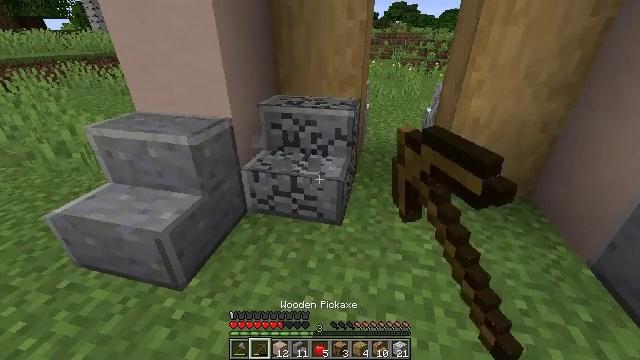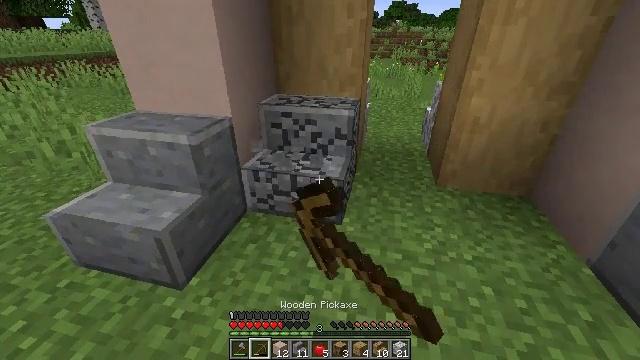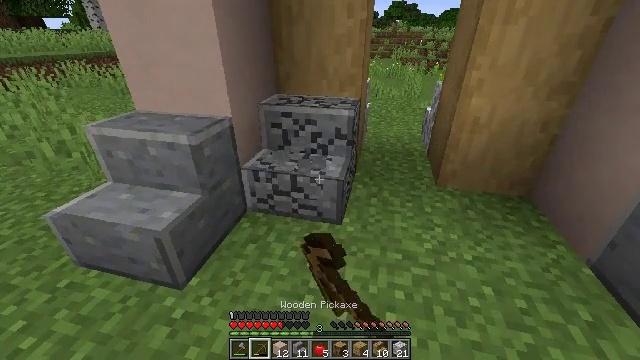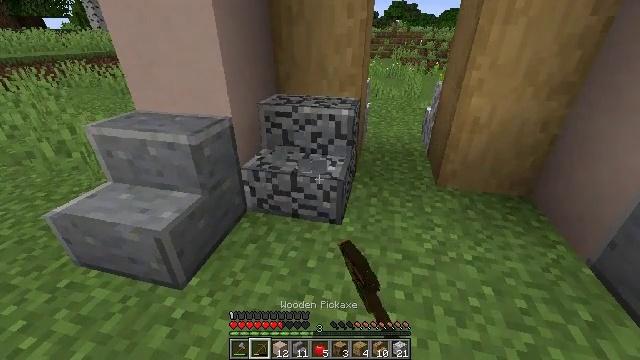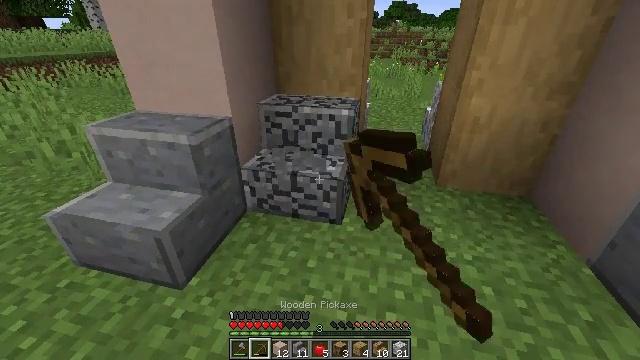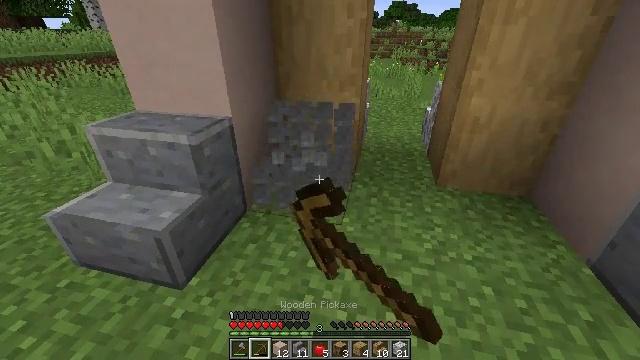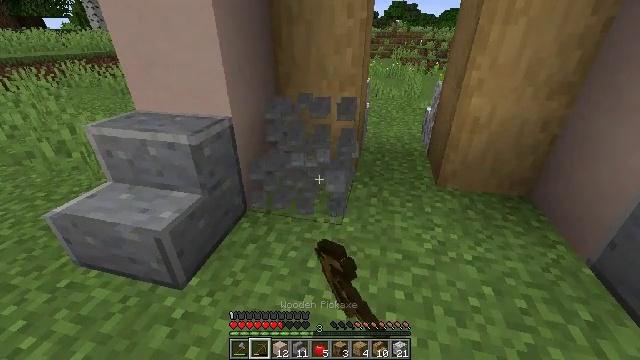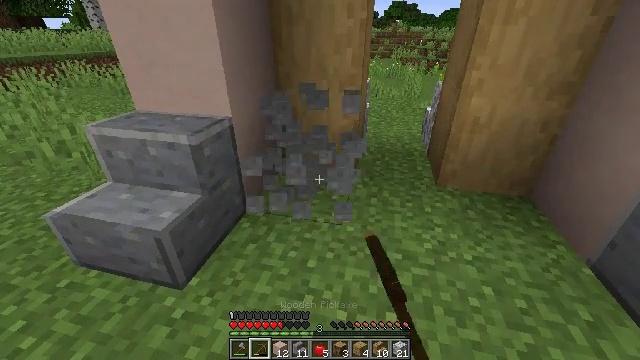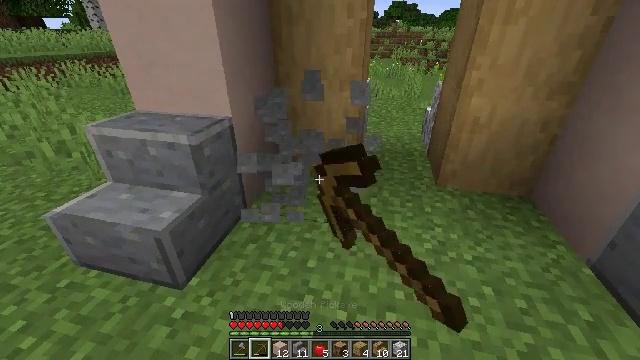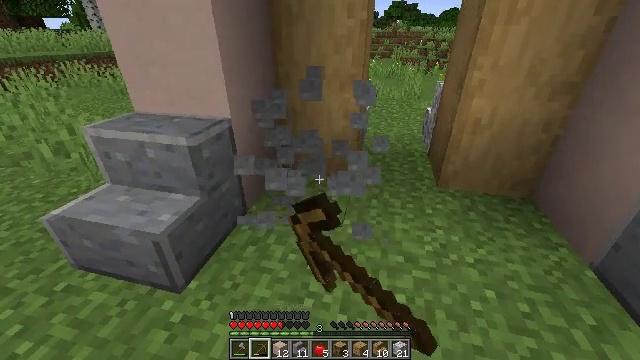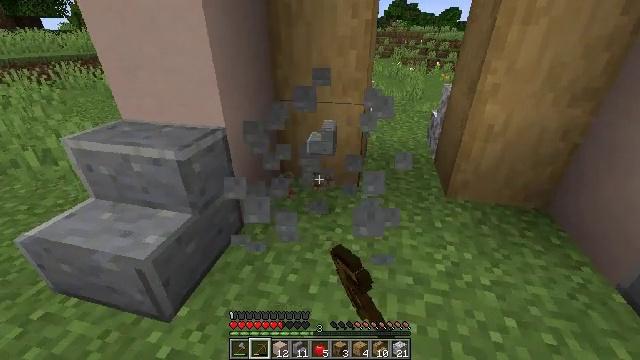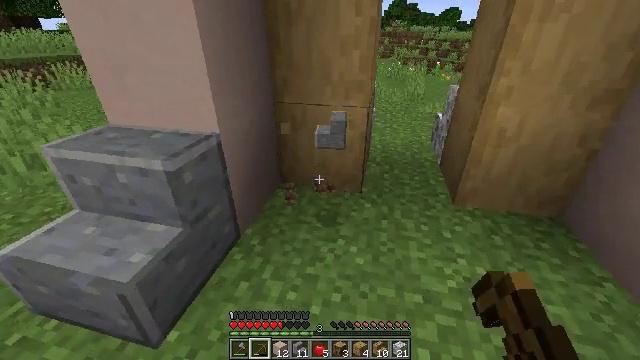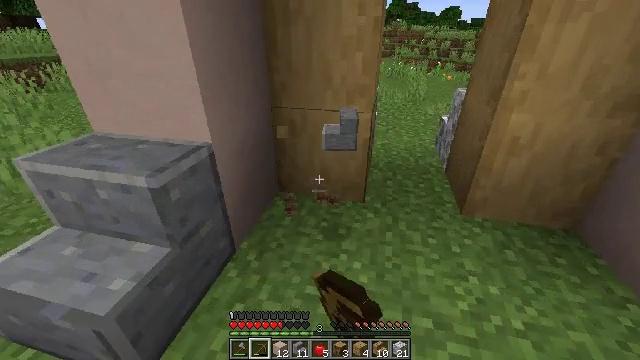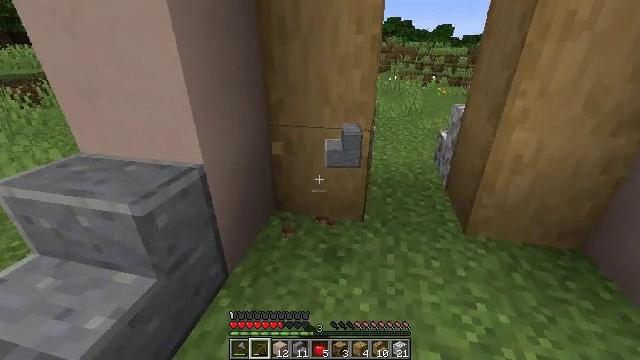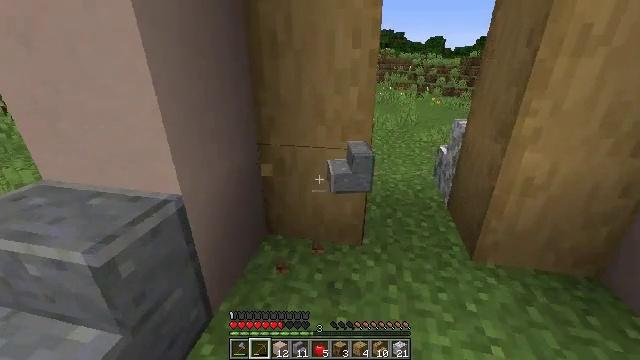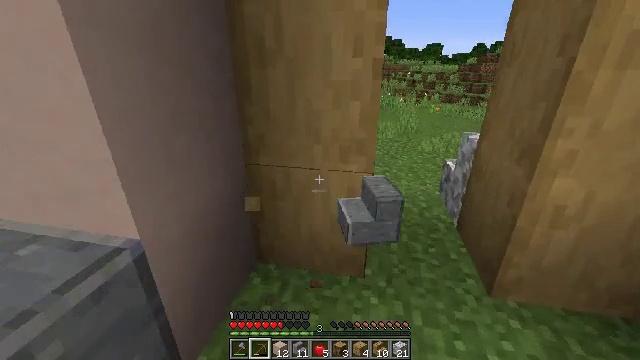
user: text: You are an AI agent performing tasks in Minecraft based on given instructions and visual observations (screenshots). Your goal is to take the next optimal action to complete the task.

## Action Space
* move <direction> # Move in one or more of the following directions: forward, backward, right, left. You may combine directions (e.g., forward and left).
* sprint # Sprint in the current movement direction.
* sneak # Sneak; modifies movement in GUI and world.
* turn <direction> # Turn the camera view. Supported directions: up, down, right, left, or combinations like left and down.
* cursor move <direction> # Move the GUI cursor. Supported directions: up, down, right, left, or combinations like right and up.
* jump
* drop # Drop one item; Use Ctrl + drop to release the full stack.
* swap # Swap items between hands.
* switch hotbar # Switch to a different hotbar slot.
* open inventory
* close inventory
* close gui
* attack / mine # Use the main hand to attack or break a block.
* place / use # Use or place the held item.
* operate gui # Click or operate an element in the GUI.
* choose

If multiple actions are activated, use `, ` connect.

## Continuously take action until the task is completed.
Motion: motion action
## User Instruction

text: Gather materials by mining polished andesite stairs.
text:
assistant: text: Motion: attack / mine
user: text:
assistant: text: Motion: attack / mine
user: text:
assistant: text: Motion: attack / mine
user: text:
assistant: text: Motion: attack / mine
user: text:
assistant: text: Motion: attack / mine
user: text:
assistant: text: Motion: attack / mine
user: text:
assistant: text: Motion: attack / mine
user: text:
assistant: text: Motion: attack / mine
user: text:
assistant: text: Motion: move forward, attack / mine
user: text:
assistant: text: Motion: move forward, attack / mine
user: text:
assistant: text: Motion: move forward, attack / mine
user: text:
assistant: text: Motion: move forward
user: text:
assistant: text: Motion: move forward, turn up
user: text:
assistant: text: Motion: move forward, turn right and up
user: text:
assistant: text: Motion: move forward, turn up
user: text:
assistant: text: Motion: move forward, turn up
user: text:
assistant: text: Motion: move forward, turn up
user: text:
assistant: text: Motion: move forward, turn up
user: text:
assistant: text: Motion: move forward, turn right and up
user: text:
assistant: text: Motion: move forward, turn right and up
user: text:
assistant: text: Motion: move forward, turn left and up
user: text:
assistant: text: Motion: turn left and up
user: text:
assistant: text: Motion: move back, turn up
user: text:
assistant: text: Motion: move back, turn up
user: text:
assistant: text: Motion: move back, turn up
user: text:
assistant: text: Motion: move back
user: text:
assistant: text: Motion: move back
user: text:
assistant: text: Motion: move back
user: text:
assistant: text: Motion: no_op
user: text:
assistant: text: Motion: no_op